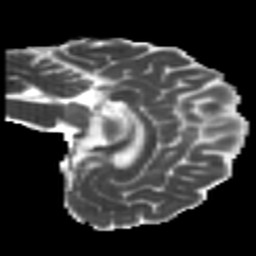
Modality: MD
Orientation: sagittal
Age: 23
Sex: female
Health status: healthy
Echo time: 0.074 s